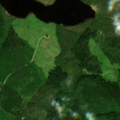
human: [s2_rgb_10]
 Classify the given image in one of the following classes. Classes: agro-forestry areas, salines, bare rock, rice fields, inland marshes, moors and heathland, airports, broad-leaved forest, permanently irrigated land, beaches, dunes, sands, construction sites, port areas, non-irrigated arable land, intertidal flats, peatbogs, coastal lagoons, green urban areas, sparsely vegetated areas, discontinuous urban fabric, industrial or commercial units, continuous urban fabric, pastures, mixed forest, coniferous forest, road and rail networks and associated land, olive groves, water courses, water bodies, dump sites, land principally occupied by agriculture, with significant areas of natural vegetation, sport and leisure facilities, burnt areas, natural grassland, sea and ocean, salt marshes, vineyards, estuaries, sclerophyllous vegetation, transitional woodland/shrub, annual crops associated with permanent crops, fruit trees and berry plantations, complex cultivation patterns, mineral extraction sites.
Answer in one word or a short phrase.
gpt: coniferous forest, mixed forest, water bodies